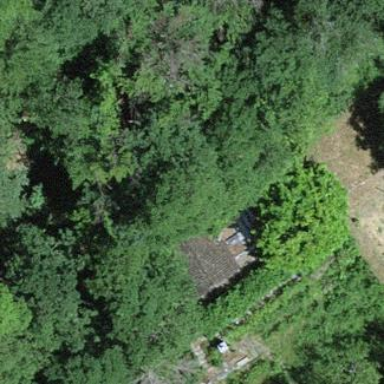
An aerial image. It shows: Shed building.